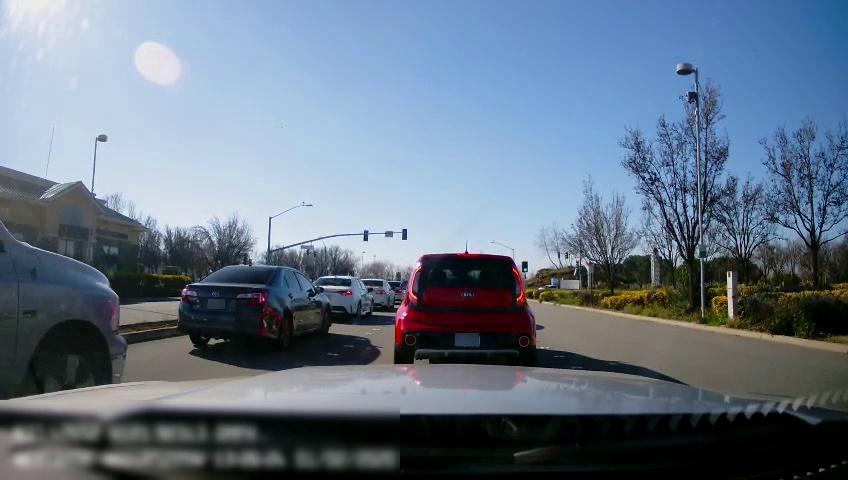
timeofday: Day
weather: Sunny
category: Drivable Space
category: Drivable Space
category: Vehicles | Car
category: Vehicles | Car
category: Vehicles | Car
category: Vehicles | Car
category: Vehicles | Car
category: Vehicles | Truck
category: Lanes | Current Lane
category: Lanes | Current Lane
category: Traffic | Lights
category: Traffic | Lights
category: Traffic | Lights